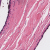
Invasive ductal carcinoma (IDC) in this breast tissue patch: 0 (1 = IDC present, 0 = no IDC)